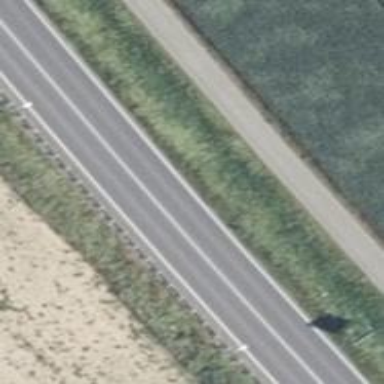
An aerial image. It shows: Asphalt primary highway designated as motorroad.